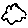
Label: cloud